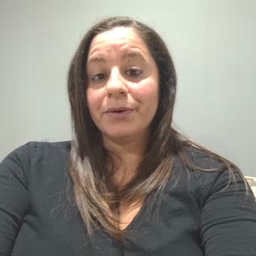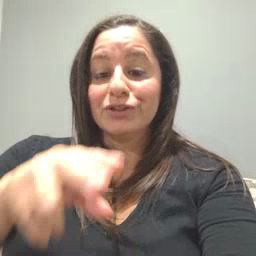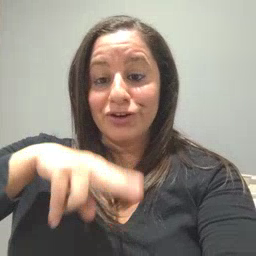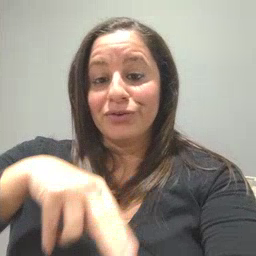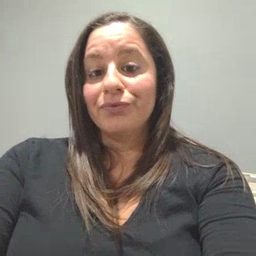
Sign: chair